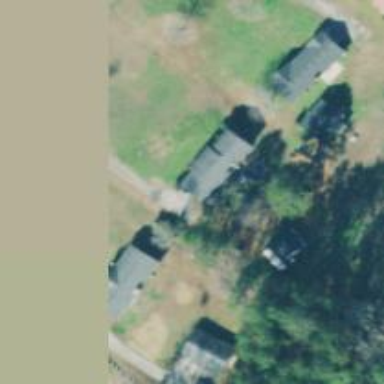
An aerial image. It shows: Driveway.